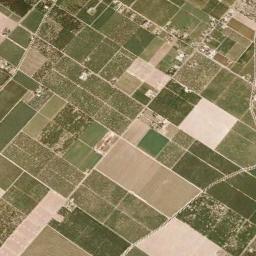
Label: rectangular_farmland